Interaction volume radius: 5 \u00c5
Interaction volume height: 10 \u00c5
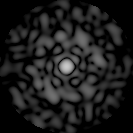
Disorder parameter: 0.8017